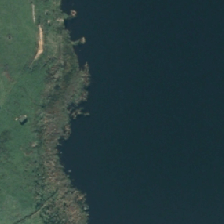
Land cover: lake_pond